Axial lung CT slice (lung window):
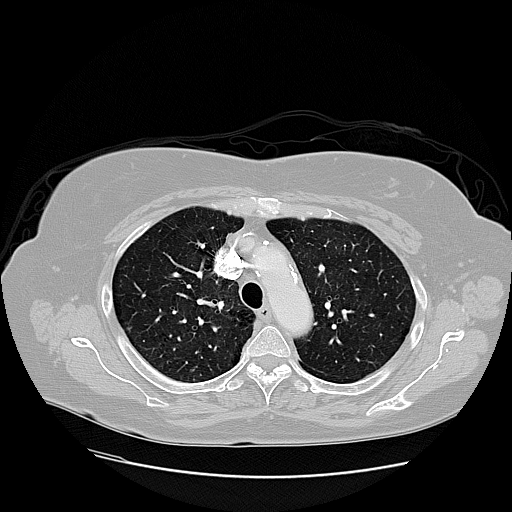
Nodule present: no